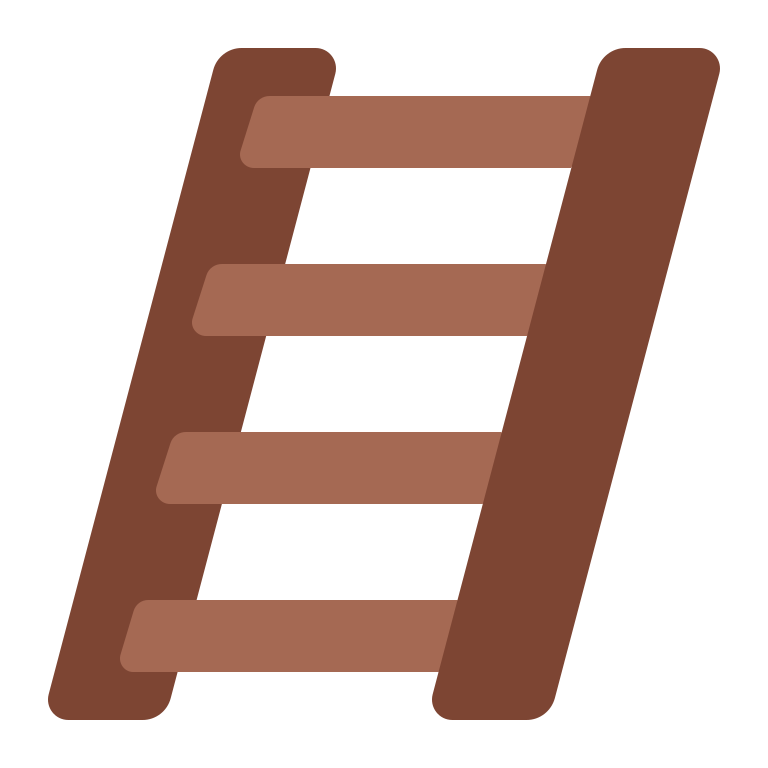
ladder flat